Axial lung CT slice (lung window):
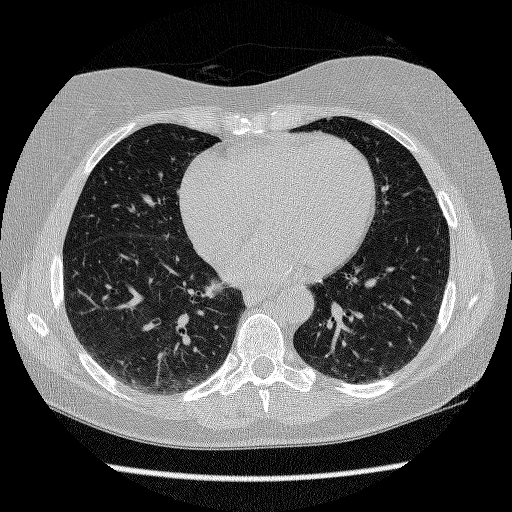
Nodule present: no